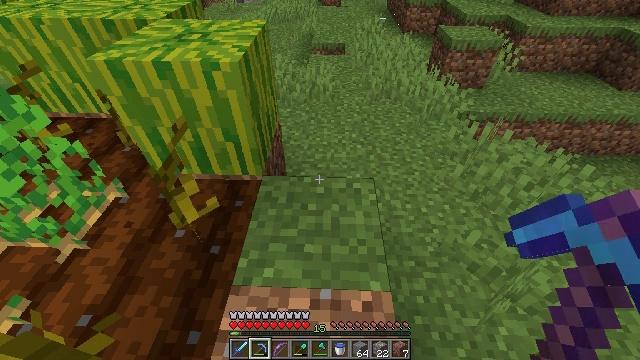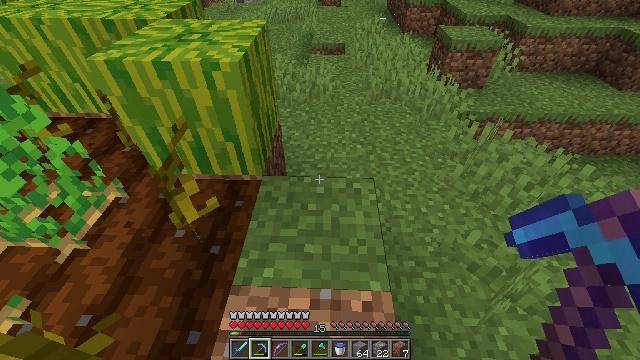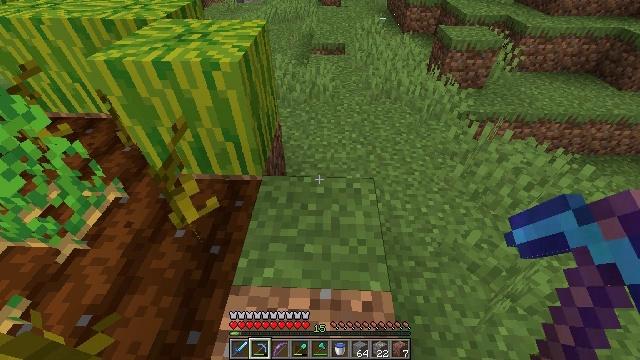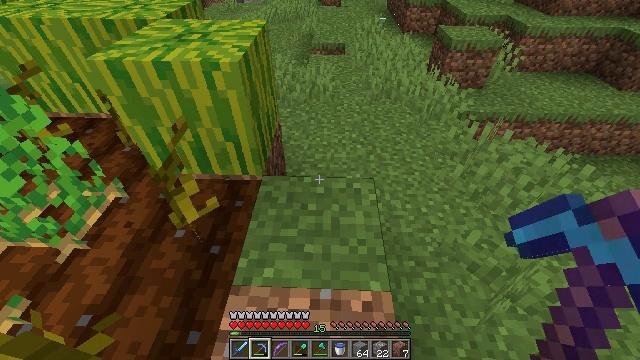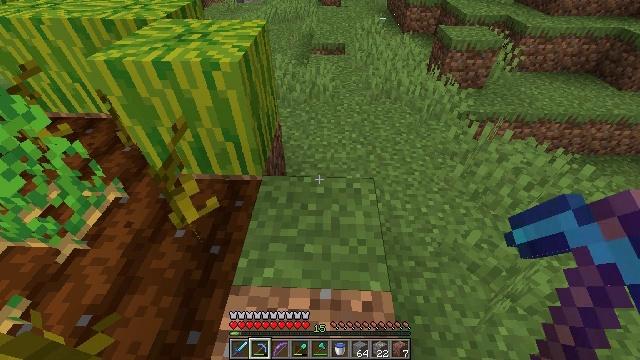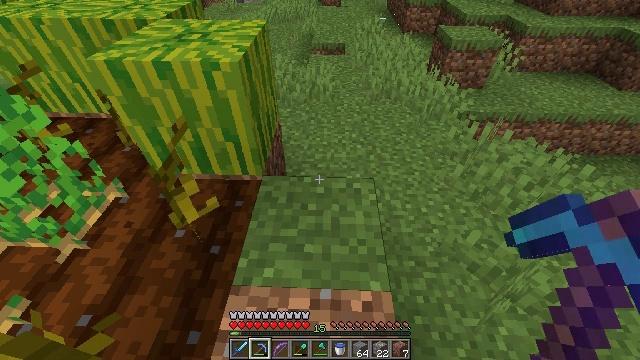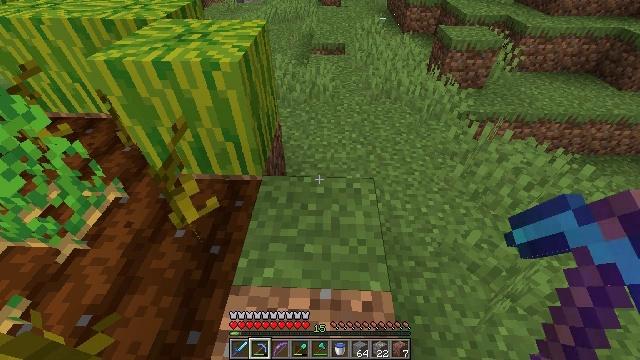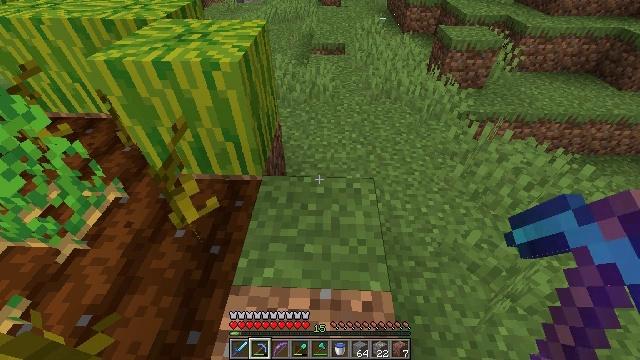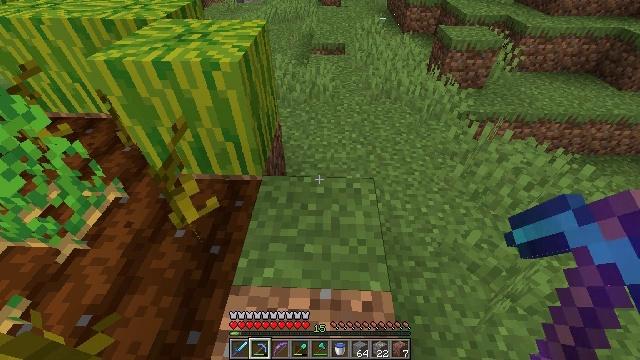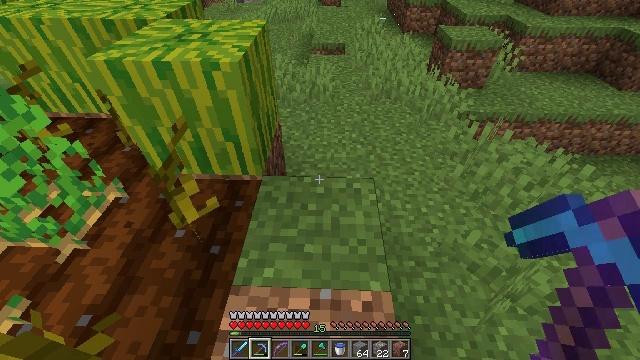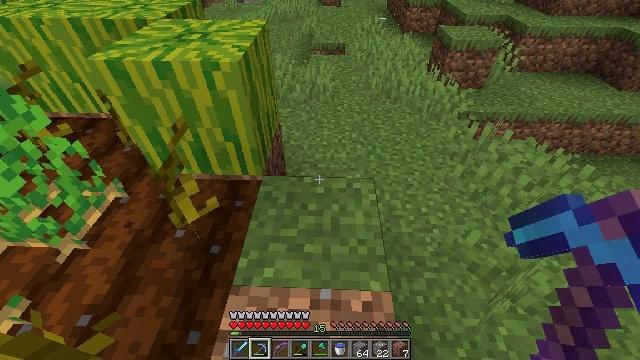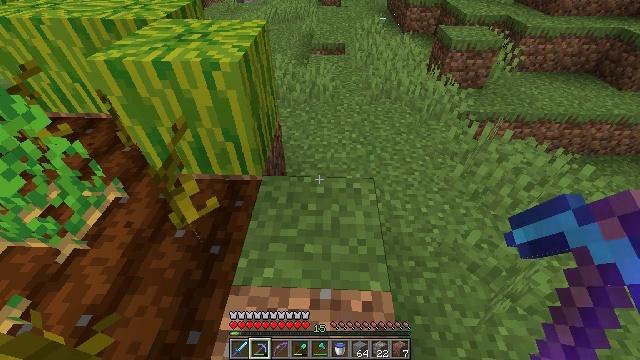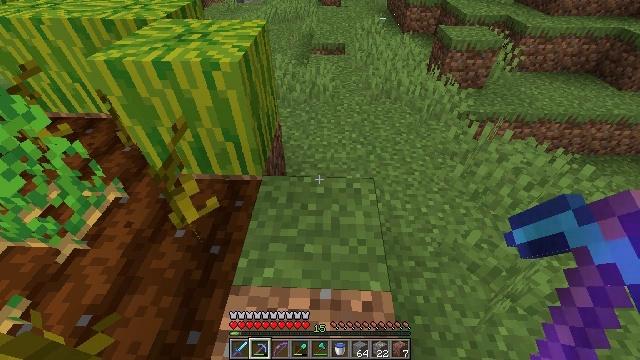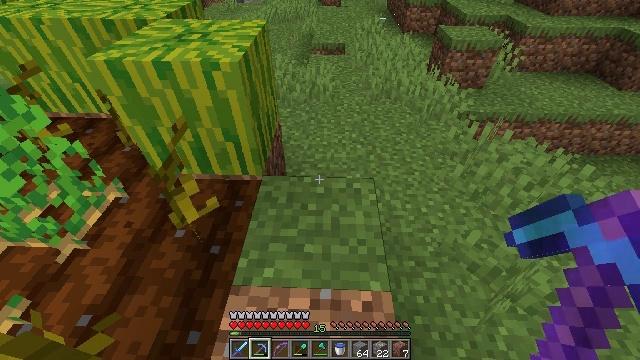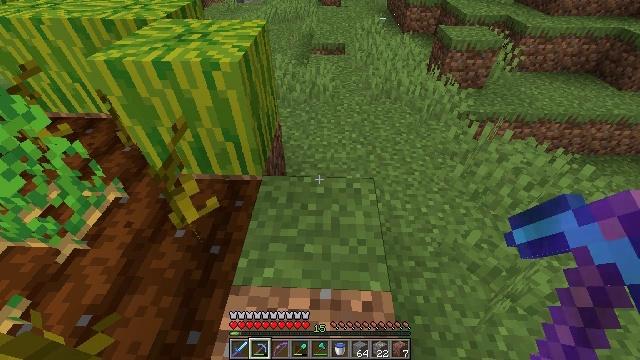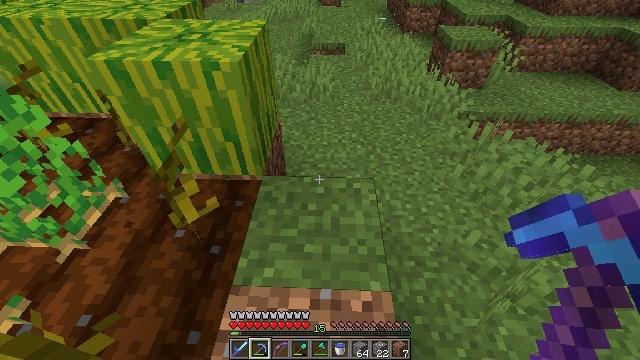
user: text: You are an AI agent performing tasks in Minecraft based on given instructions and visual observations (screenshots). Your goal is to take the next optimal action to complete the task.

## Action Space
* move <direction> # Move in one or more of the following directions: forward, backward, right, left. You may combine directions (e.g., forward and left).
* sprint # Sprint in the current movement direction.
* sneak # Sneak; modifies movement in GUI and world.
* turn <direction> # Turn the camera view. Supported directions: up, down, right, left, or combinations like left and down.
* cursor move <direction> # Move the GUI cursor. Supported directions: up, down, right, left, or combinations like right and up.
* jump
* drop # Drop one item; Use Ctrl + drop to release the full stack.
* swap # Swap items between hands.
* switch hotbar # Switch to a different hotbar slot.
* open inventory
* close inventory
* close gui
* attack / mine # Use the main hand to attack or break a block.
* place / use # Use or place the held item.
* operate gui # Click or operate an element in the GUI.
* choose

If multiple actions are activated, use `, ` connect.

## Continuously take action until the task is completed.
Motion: motion action
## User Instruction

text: Harvest melon from the farm.
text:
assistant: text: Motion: no_op
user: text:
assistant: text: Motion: no_op
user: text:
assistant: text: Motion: no_op
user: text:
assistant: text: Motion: no_op
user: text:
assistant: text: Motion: no_op
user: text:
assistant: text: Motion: no_op
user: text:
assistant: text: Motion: no_op
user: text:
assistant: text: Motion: no_op
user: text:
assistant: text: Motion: no_op
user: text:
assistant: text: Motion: no_op
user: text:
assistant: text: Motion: no_op
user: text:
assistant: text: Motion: no_op
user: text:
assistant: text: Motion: no_op
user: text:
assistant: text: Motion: no_op
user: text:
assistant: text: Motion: no_op
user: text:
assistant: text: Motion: no_op
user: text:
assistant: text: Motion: no_op
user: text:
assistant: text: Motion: no_op
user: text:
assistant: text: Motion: no_op
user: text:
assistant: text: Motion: no_op
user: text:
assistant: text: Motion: no_op
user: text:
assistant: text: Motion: no_op
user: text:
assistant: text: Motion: no_op
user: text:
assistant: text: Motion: no_op
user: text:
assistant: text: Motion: no_op
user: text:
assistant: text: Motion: no_op
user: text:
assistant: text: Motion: no_op
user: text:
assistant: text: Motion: no_op
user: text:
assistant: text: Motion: no_op
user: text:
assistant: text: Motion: no_op